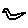
Label: bird